Question: In my Java Swing application i want to put a lock image inside a JTextField that is not editable, to appear like this :

I have created a JTextField, and inserted a JLabel above it and defined the lock icon for the JLabel. If the JTextField is editable then the JLabel appears fine as the image above shows, but if the JTextField is not editable then the image does not appear at all.
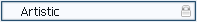
Answer: You can try to add both label (for icon) and the textfield in a panel. Remove border from the textfield and add a common border around the panel. Set background to be the same as the textfield's background.